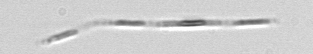
Label: Leptocylindrus